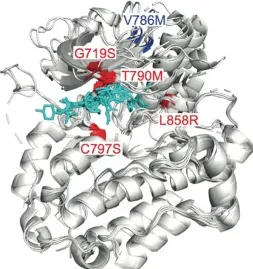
EGFR V786M mutation may facilitate the dimerization of EGFR, while it does not affect the binding of TKI. (D) Analysis of EGFR mutations (PDB: 5ZWJ, 5GNK, 5GTY, 4ZAU, 4I22, 3UG2, 5Y9T, 6LUD). V786M locates in a different position from previously reported EGFR mutations which affects the binding of TKI (cyan) such as G719S, T790M, C797S, and L858R (highlighted in red). TK domain; tyrosine kinase domain. TKI, tyrosine kinase inhibitor; WT, wild-type.
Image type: radiology (ct)